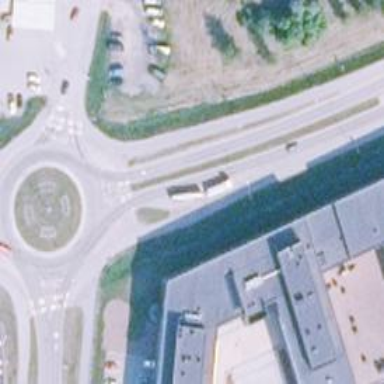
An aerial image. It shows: Secondary link road with asphalt surface.